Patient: sex F, age 54
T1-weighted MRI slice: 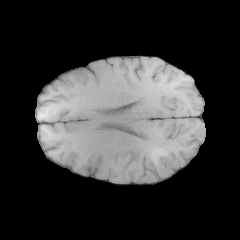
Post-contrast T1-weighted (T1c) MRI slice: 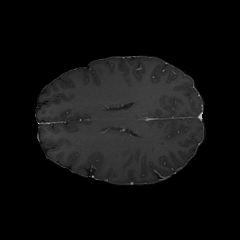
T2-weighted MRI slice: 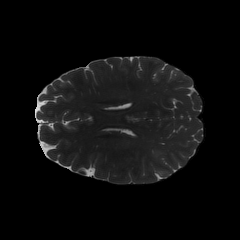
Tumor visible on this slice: no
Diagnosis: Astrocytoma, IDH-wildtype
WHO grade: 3